Question: I just set up my Firebase, angularFire database with my Yeoman, AngularJS app. I use to hard code my data before like so
'''
$scope.data = [
{ name: 'NAME', description: 'DESCRIPTION', type: 'TYPE', etc: 'ETC', etc: 'ETC', etc: 'ETC'... },
{ name: 'NAME', description: 'DESCRIPTION', type: 'TYPE', etc: 'ETC', etc: 'ETC', etc: 'ETC'... },
{ name: 'NAME', description: 'DESCRIPTION', type: 'TYPE', etc: 'ETC', etc: 'ETC', etc: 'ETC'... },
...
...
More Data...
...
...
{ name: 'NAME', description: 'DESCRIPTION', type: 'TYPE', etc: 'ETC', etc: 'ETC', etc: 'ETC'... }
]
'''
when I uploaded the above data into my Firebase database I had to have a valid form of JSON data so I converted it to this
'''
[
{ "name": "NAME", "description": "DESCRIPTION", "type": "TYPE", "ect": "ETC","ect": "ETC","ect": "ETC"... },
{ "name": "NAME", "description": "DESCRIPTION", "type": "TYPE", "ect": "ETC","ect": "ETC","ect": "ETC"... },
{ "name": "NAME", "description": "DESCRIPTION", "type": "TYPE", "ect": "ETC","ect": "ETC","ect": "ETC"... },
...
...
]
'''
which is valid JSON format. Now, when I console.log(firebaseRef), my data is getting retrieved in the form below. This is exactly what I see in my Google Chrome Console.
'''
Object {$bind: function, $add: function, $save: function, $set: function, $transaction: function...}
0: Object
description: "DESCRIPTION""
name: "NAME"
type: "TYPE""
etc: "ETC"
etc: "ETC"
etc: "ETC"
...more data...
__proto__: Object
1: Object
description: "DESCRIPTION""
name: "NAME"
type: "TYPE""
etc: "ETC"
etc: "ETC"
etc: "ETC"
...more data...
__proto__: Object
2: Object
description: "DESCRIPTION""
name: "NAME"
type: "TYPE""
etc: "ETC"
etc: "ETC"
etc: "ETC"
...more data...
__proto__: Object
...
...
...More Data...
...
...
'''
How would I convert my new Object data I am retrieving from Firebase into the same form as I had before?
Here is a picture of the main difference between the two. The Firebase data I am receiving seems to be an Object with multiple Objects in it and the the data I want/used before is an array of multiple objects.

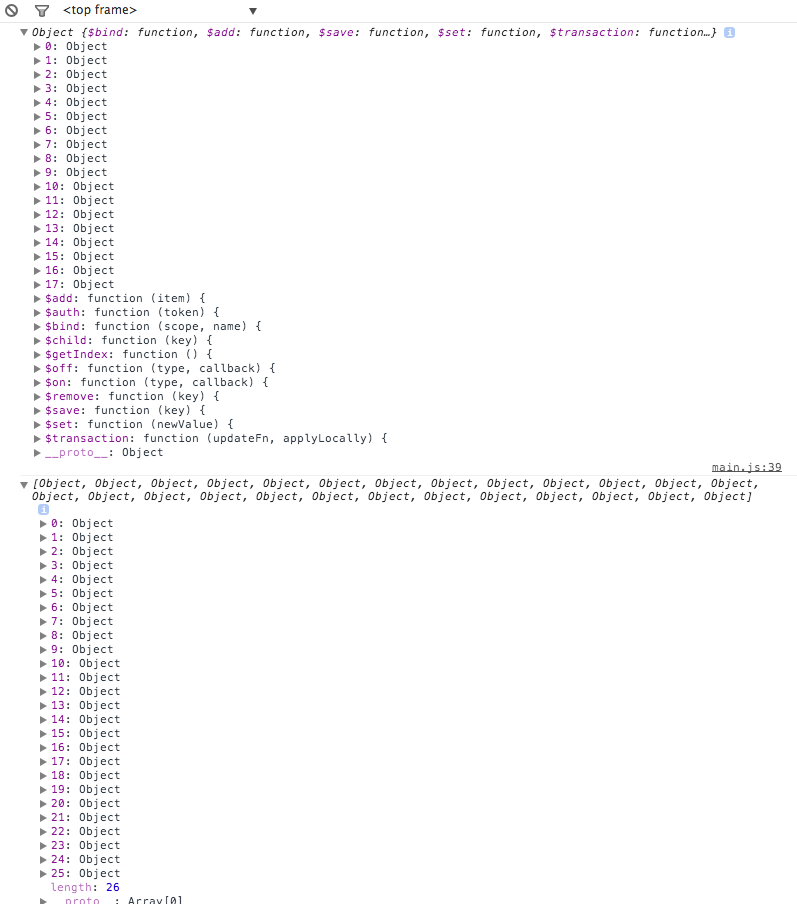
Answer: According to this url: <URL>
You need to assign the firebase object to a variable:
'''
$scope.firebaseObj
'''
and then you can stuff it into your $scope.data object by:
'''
$scope.data = [];
for (var i = 0; i < $scope.firebaseObj.length; i++) {
$scope.data[i]['name']= $scope.firebaseObj[i].name;
$scope.data[i]['description']= $scope.firebaseObj[i].description;
$scope.data[i]['type'] = $scope.firebaseObj[i].type;
$scope.data[i]['etc1'] = $scope.firebaseObj[i].etc1;
$scope.data[i]['etc12'] = $scope.firebaseObj[i].etc2;
.
.
.
}
'''
This only will work if every element in the JSON has the same attributes